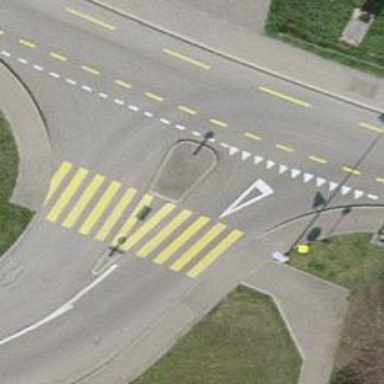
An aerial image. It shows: Marked road crossing with visible markings.